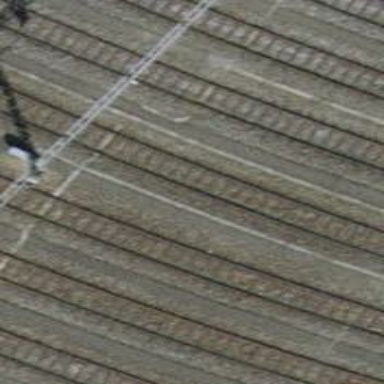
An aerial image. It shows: Rail yard with electrified contact lines for railway operations.